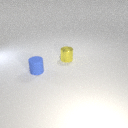
small blue rubber cylinder in front of small yellow metal cylinder